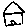
Label: house